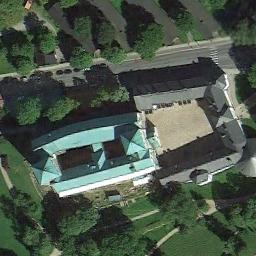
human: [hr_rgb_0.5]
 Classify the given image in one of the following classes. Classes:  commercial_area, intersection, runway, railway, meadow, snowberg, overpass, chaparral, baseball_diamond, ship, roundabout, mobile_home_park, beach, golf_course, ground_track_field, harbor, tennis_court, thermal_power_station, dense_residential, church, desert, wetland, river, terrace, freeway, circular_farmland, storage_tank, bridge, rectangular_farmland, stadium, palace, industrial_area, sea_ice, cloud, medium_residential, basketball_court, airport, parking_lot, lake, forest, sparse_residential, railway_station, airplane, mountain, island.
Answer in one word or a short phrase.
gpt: palace